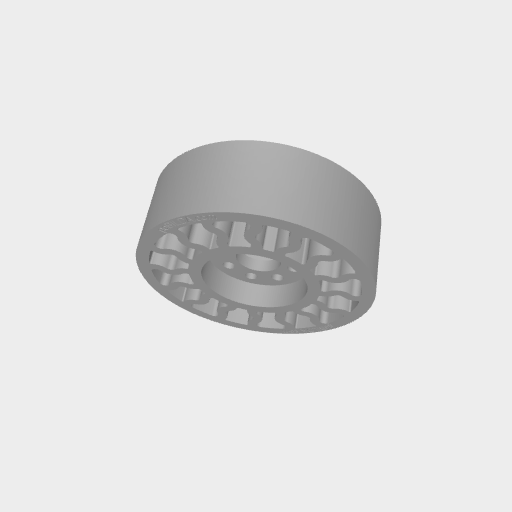
Part: GeckoWheel72OD